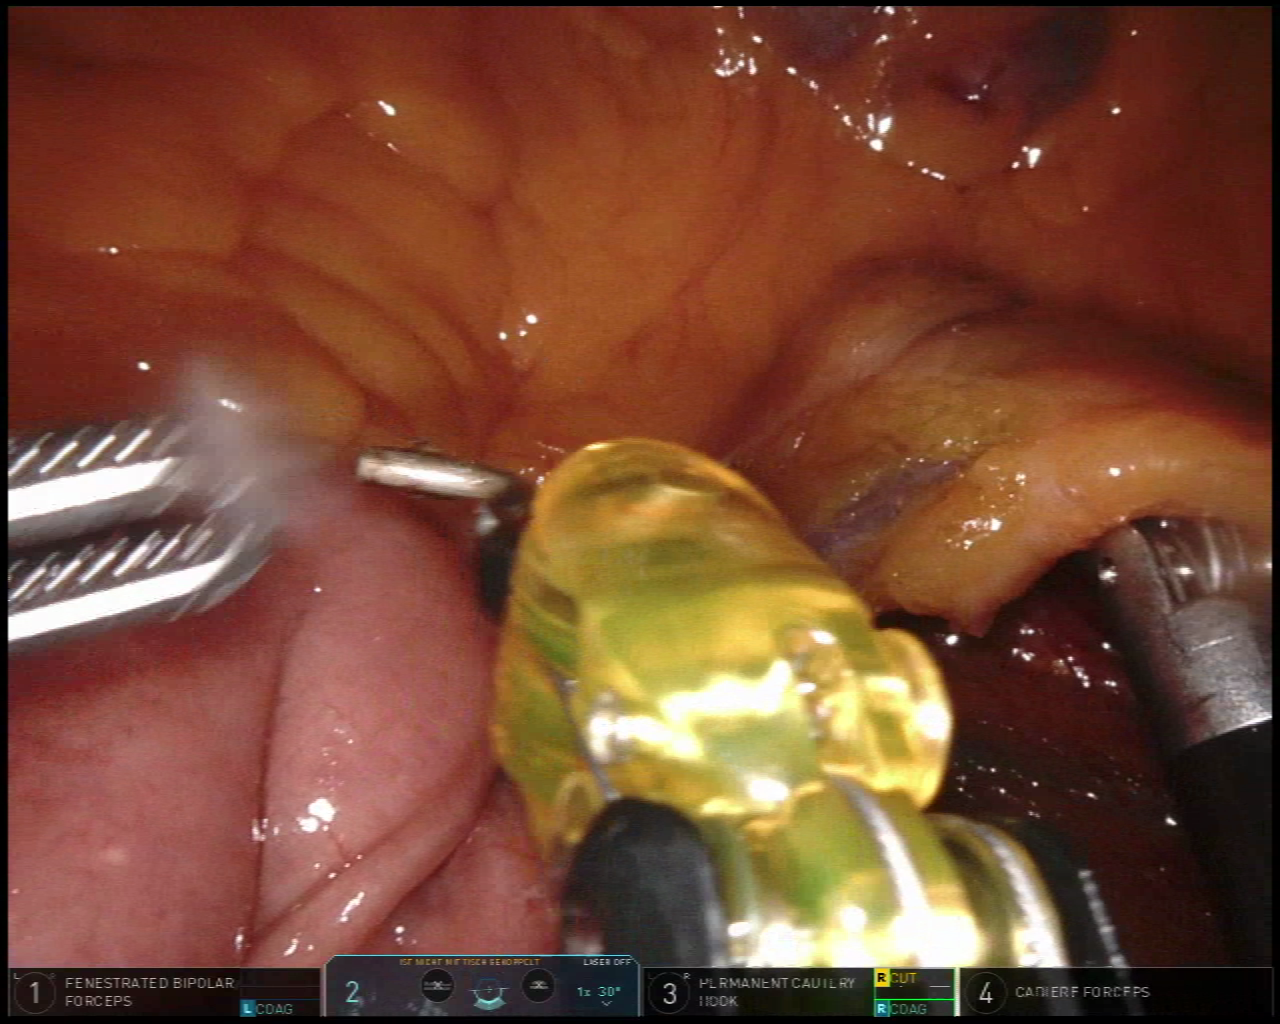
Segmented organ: intestinal_veins
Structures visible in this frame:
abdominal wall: no
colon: no
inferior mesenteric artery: no
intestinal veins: yes
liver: no
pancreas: no
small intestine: yes
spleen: no
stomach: no
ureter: no
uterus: no
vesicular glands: no